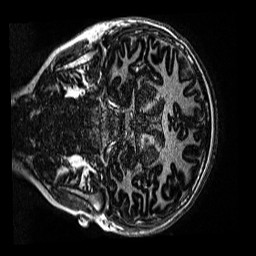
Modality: MP2RAGE
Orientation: coronal
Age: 13
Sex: female
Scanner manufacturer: siemens
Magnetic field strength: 3 T
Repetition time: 4 s
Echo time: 0.00299 s